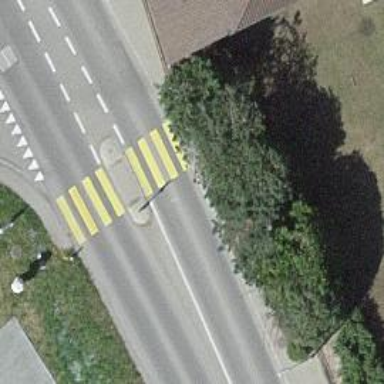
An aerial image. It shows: Marked crossing on the road.